Aerial crown-view tile of a tropical tree (Barro Colorado Island, Panama), acquired 20240611:
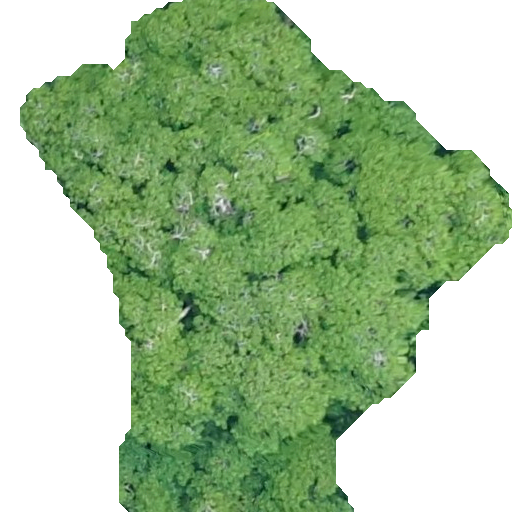
Species: Hura crepitans
GBIF accepted scientific name: Hura crepitans
Crown area: 250.558 m²